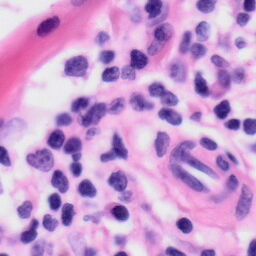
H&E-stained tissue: Skin